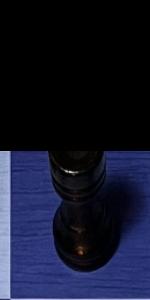
Label: Rook_Black